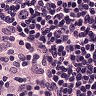
Metastatic tissue present: no